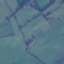
Land use / land cover: Pasture